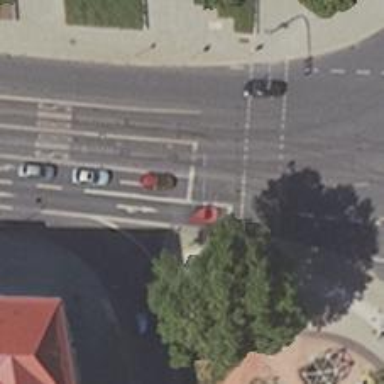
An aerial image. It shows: Road with traffic signals.